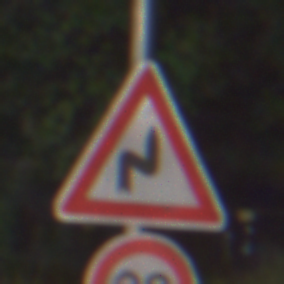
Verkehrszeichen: DoppelkurveRechts
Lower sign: Geschwindigkeit30
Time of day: Night
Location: Outdoor (Suburban)
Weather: PartlyCloudy
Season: NotSpecified
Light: Artificial